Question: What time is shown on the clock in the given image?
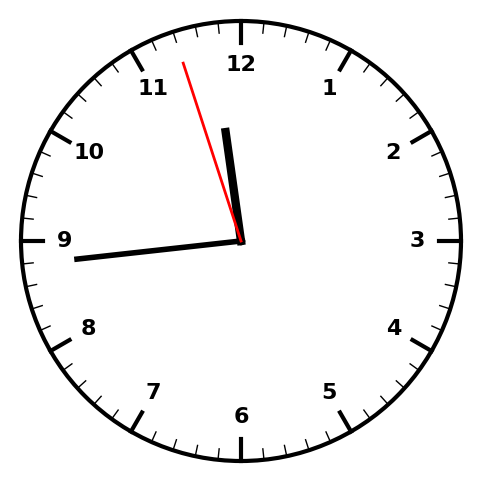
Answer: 11:43:57